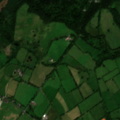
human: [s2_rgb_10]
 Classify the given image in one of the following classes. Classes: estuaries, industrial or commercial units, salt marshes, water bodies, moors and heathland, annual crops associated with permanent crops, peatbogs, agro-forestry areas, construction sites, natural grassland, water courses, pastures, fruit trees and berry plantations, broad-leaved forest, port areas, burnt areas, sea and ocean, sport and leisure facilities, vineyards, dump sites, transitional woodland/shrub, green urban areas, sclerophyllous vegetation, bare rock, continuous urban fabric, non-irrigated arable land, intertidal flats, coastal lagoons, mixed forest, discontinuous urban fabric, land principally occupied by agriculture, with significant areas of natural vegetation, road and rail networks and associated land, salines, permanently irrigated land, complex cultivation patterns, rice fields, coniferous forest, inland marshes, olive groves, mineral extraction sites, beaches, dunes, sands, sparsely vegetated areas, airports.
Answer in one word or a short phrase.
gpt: discontinuous urban fabric, pastures, land principally occupied by agriculture, with significant areas of natural vegetation, mixed forest